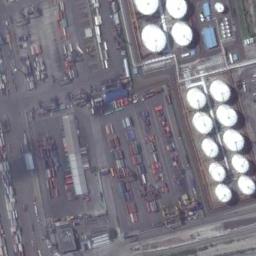
Label: storage tanks